Question: I'm converting a tree view from the standard TTreeView to use TVirtualStringTree. My final challenge is to implement a feature where I need to draw a 'pass/fail' status indicator on top of the known node icon. With TTreeView I used:
'''
var
R : TRect;
begin
R := Node.DisplayRect( True );
StatusIconList.Draw( TreeView1.Canvas,
R.Left - StatusIconList.Width - 14,
R.Top,
3 {MyOverlayImageIndex} );
'''
The result is the red cross over the basic icon as shown below:

With TVirtualStringTree I hoped to find either a better way, or to get better known positions for the required overlay icon position. I'm doing:
'''
procedure DrawFailed;
var
R : TRect;
begin
R := CellRect;
StatusIconList.Draw( TargetCanvas,
R.Left - StatusIconList.Width + 49 + Sender.GetNodeLevel( Node ) * 16,
R.Top,
siiFailed );
end;
'''
Is this the best solution? Is there a better way of getting the top/left corner of the basic icon without the horrible node level call?
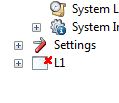
Answer: You get 'Kind: TVTImageKind' parameter in your 'OnGetImageIndex' event handler. Check it for 'ikOverlay' and simply return the appropriate image index.